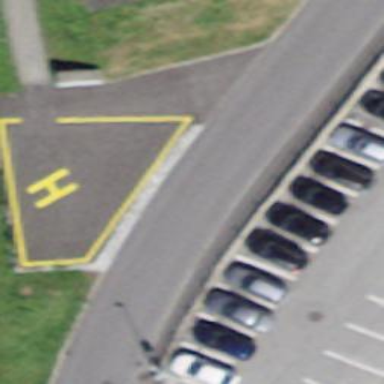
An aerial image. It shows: Image showing helipad at airport.